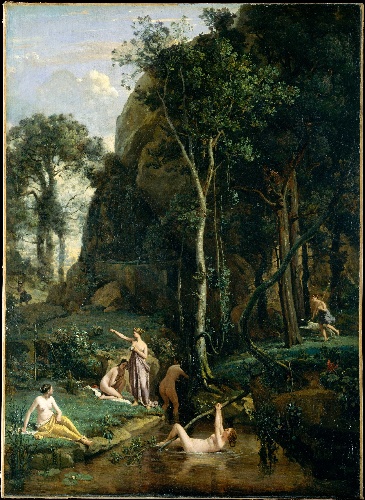
Title: Diana and Actaeon (Diana Surprised in Her Bath)
Artist: Camille Corot
Artist bio: French, Paris 1796–1875 Paris
Date: 1836
Object type: Painting
Classification: Paintings
Medium: Oil on canvas
Dimensions: 61 5/8 x 44 3/8 in. (156.5 x 112.7 cm)
Department: Robert Lehman Collection
Credit line: Robert Lehman Collection, 1975
Accession year: 1975
Repository: Metropolitan Museum of Art, New York, NY
Tags: Actaeon|Nymphs|Diana|Forests|Bathing